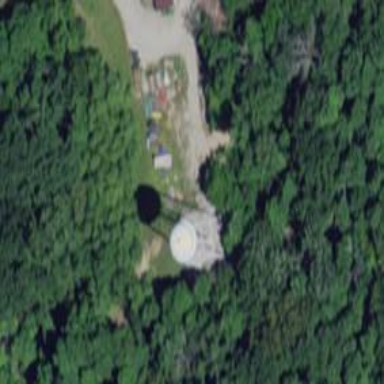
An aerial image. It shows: Water tower that is man-made.